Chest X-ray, AP view. Patient: 64 years old, sex M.
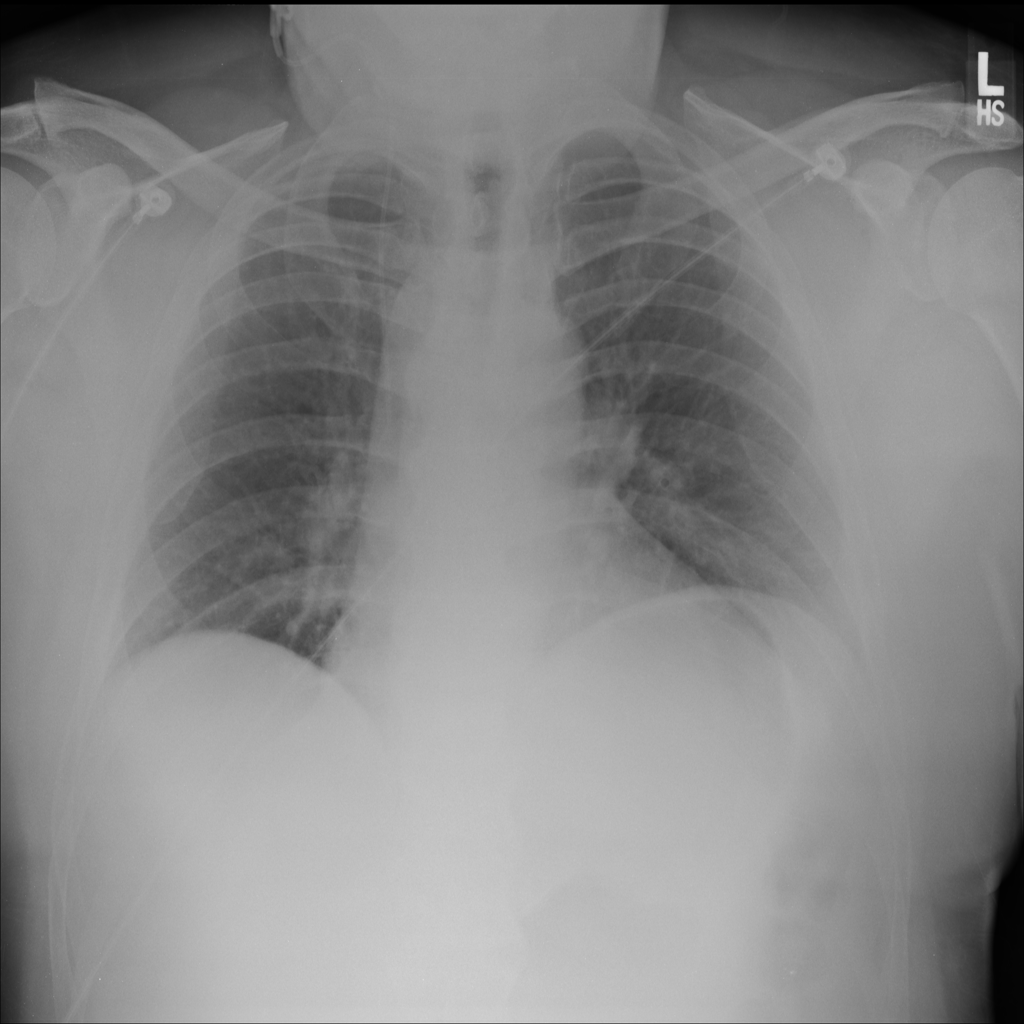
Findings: No Finding